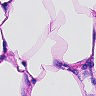
Metastatic tissue present: no